Question: See picture here:

What I want to do with these P blocks is have a list of the matrices I would like to try in each one of these Pn blocks and test for certain matrix properties.
These are my troubles:
1. Finding a way to make a list of matrices I would like to iterate through. (I am new to MATLAB and this doesn't come as easy as other languages like python)
2. Making a nested loop that tries each permutation of my matrix with each of the P blocks different possible matrices.
To clarify each P has the same possible matrices.
This seems like a rather simple task that I am struggling incredibly with.
So far I only have:
'''
%For n = 2
Pa = [1 0; 0 1];
Pb = [0 1; 1 0];
Z = [0 0; 0 0];
row1 = [Z Pa Pa];
row2 = [Pa Z Pa];
row3 = [Pa Pa Z];
C = [row1; row2; row3];
trc = trace(C*C*C);
if trc == 0
disp(C);
end
%Now need to try Pb for one of the Pa
'''
Yes, very naive. Obviously I would like 'Pa' and 'Pb' in one list that I would be able to iterate through on the matrix.
If someone could point me in the right direction, I would very much appreciate it.
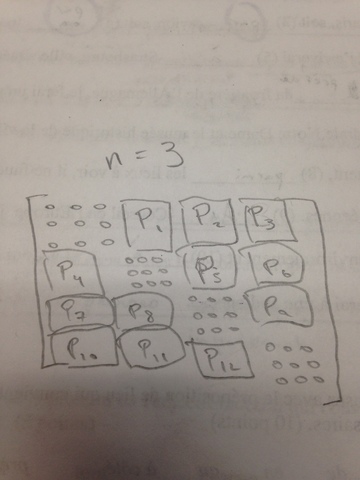
Answer: '''
n = 3;
example = [1 2 3; 4 5 6; 7 8 9];
matrices = cat(3, example, 10*example, 100*example);
%// This is the list. Each third-dim slice is a matrix
[aux{1:n}] = deal(ones(n));
nz = ~blkdiag(aux{:}); %// template for filling result matrix
m = size(matrices,3); %// number of matrices in list
T = n^2; %// size of result matrix
N = n*(n-1); %// number of blocks
for ii = 0:m^N-1 %// number of results
ind = dec2base(ii,m,N)-'0'+1; %// indices of matrices to be used
result = zeros(T); %// initiallize to zeros
result(nz) = permute(reshape(matrices(:,:,ind),[n n n-1 n]),[1 3 2 4]);
%// fill in matrices given by ind
disp(result)
end
'''
In this example I'm using a list of 3 matrices, and 'n' is 3. So there are 729 results. Here are the first few:
'''
0 0 0 1 2 3 1 2 3
0 0 0 4 5 6 4 5 6
0 0 0 7 8 9 7 8 9
1 2 3 0 0 0 1 2 3
4 5 6 0 0 0 4 5 6
7 8 9 0 0 0 7 8 9
1 2 3 1 2 3 0 0 0
4 5 6 4 5 6 0 0 0
7 8 9 7 8 9 0 0 0
0 0 0 1 2 3 1 2 3
0 0 0 4 5 6 4 5 6
0 0 0 7 8 9 7 8 9
1 2 3 0 0 0 10 20 30
4 5 6 0 0 0 40 50 60
7 8 9 0 0 0 70 80 90
1 2 3 1 2 3 0 0 0
4 5 6 4 5 6 0 0 0
7 8 9 7 8 9 0 0 0
0 0 0 1 2 3 1 2 3
0 0 0 4 5 6 4 5 6
0 0 0 7 8 9 7 8 9
1 2 3 0 0 0 100 200 300
4 5 6 0 0 0 400 500 600
7 8 9 0 0 0 700 800 900
1 2 3 1 2 3 0 0 0
4 5 6 4 5 6 0 0 0
7 8 9 7 8 9 0 0 0
0 0 0 1 2 3 10 20 30
0 0 0 4 5 6 40 50 60
0 0 0 7 8 9 70 80 90
1 2 3 0 0 0 1 2 3
4 5 6 0 0 0 4 5 6
7 8 9 0 0 0 7 8 9
1 2 3 1 2 3 0 0 0
4 5 6 4 5 6 0 0 0
7 8 9 7 8 9 0 0 0
0 0 0 1 2 3 10 20 30
0 0 0 4 5 6 40 50 60
0 0 0 7 8 9 70 80 90
1 2 3 0 0 0 10 20 30
4 5 6 0 0 0 40 50 60
7 8 9 0 0 0 70 80 90
1 2 3 1 2 3 0 0 0
4 5 6 4 5 6 0 0 0
7 8 9 7 8 9 0 0 0
'''
As per your edit, the number of blocks is now larger. In this case I'm using an example with 'n=2'.
'''
n = 2;
matrices = cat(3, [1 2; 3 4], [10 20; 30 40], [100 200; 300 400]);
%// This is the list. Each third-dim slice is a matrix
[aux{1:n+1}] = deal(ones(n));
nz = ~blkdiag(aux{:}); %// template for filling result matrix
m = size(matrices,3); %// number of matrices in list
T = n*(n+1); %// size of result matrix
N = (n+1)*n; %// number of blocks
R = m^N; %// number of results
for ii = 0:R-1
ind = dec2base(ii,m,N)-'0'+1; %// indices of matrices to be used
result = zeros(T); %// initiallize to zeros
result(nz) = permute(reshape(matrices(:,:,ind),[n n n n+1]),[1 3 2 4]);
%// fill in matrices given by ind
disp(result)
end
'''
First few results:
'''
0 0 1 2 1 2
0 0 3 4 3 4
1 2 0 0 1 2
3 4 0 0 3 4
1 2 1 2 0 0
3 4 3 4 0 0
0 0 1 2 1 2
0 0 3 4 3 4
1 2 0 0 10 20
3 4 0 0 30 40
1 2 1 2 0 0
3 4 3 4 0 0
0 0 1 2 1 2
0 0 3 4 3 4
1 2 0 0 100 200
3 4 0 0 300 400
1 2 1 2 0 0
3 4 3 4 0 0
0 0 1 2 10 20
0 0 3 4 30 40
1 2 0 0 1 2
3 4 0 0 3 4
1 2 1 2 0 0
3 4 3 4 0 0
0 0 1 2 10 20
0 0 3 4 30 40
1 2 0 0 10 20
3 4 0 0 30 40
1 2 1 2 0 0
3 4 3 4 0 0
'''